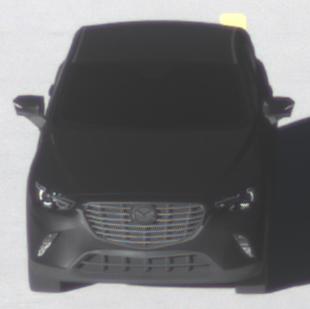
Make: Mazda
Model: CX-3 SKYACTIV-G 120
Detailed model: CX-3 (DK)
Model produced from: 2015/06
Model produced until: 2018/06
Doors: 5
Color: black
Road condition: dry road
Daytime: morning or afternoon
Contrast: high contrast